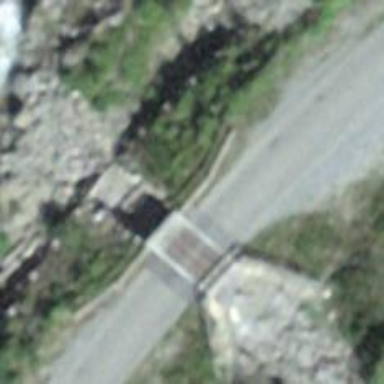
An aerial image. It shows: Culvert tunnel.